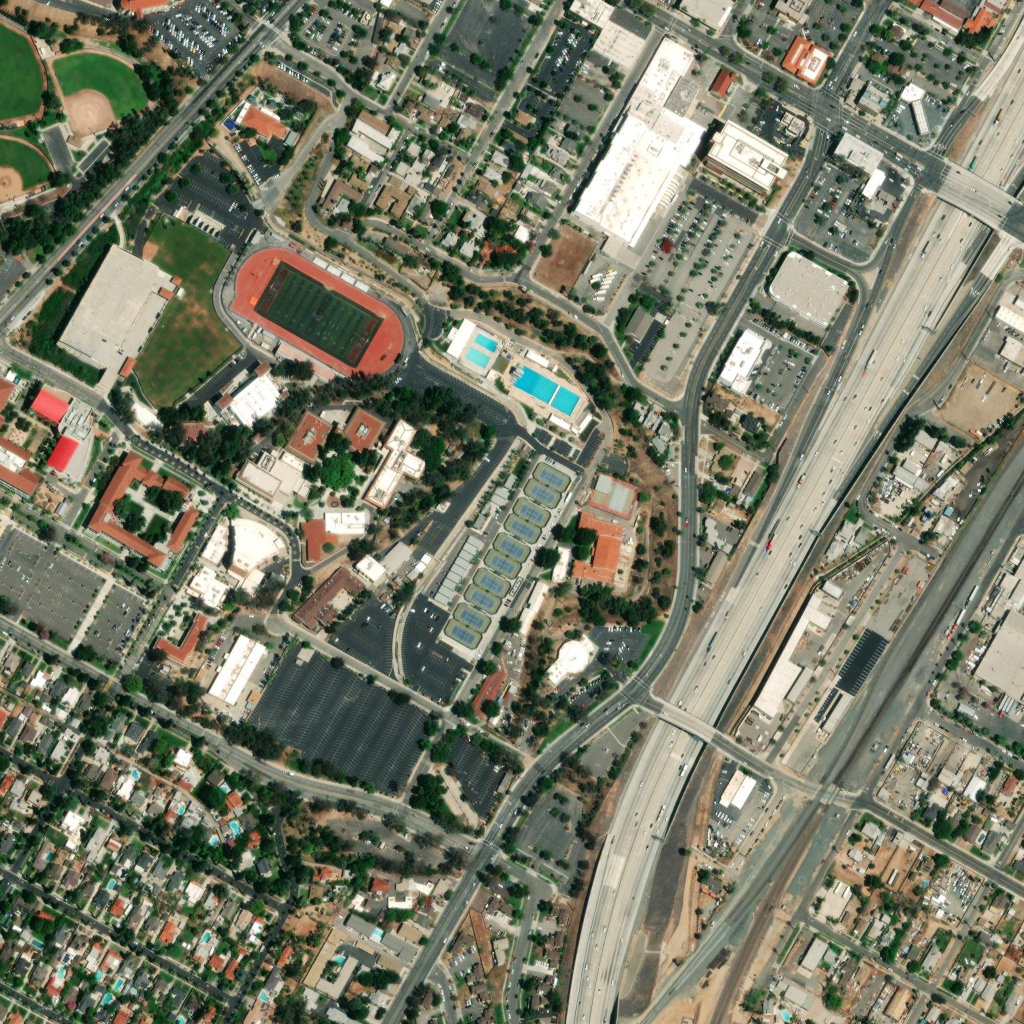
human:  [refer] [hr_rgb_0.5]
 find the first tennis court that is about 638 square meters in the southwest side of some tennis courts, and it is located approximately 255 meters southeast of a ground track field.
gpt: <box>[[43, 60, 47, 63, 0]]</box>